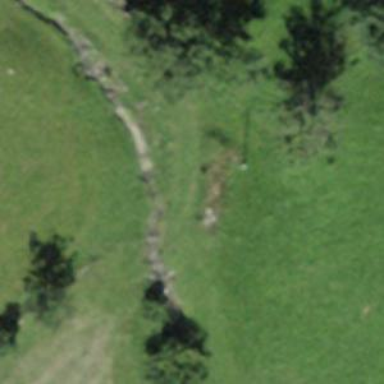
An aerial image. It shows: Dry stone wall barrier.